Question: I hope you can help me since this is driving me nuts...
I have a simple 'RelativeLayout' with two child Views as you can see in the code sample. The 'TextView' should be and the 'ProgressBar' .
In the layout editor this is rendered correctly, but on the device/emulator the 'TextView' gets pushed to the right and also the 'ProgressBar' has a random offset.
You can ignore the fact that the text and button color is different, I already checked that that doesn't make any difference.
'''
<RelativeLayout
android:id="@+id/popup_redeem_button"
android:layout_margin="@dimen/margin_outer"
android:background="@drawable/button_rounded_yellow"
android:clickable="true"
android:layout_width="match_parent"
android:layout_height="wrap_content">
<de.fireflow.milebox.ui.views.TypefaceTextView
android:id="@+id/popup_redeem_text"
style="@style/ButtonHeadlineMenu_Font"
app:richText="true"
android:padding="@dimen/margin_normal"
android:text="@string/voucher_redeem"
android:layout_centerInParent="true"
android:layout_width="wrap_content"
android:layout_height="wrap_content"/>
<ProgressBar
android:id="@+id/progressBar"
style="?android:attr/progressBarStyleSmall"
android:layout_width="wrap_content"
android:layout_height="wrap_content"
android:indeterminate="true"
android:layout_centerVertical="true"
android:layout_marginLeft="@dimen/margin_normal"
android:indeterminateBehavior="cycle"
android:layout_gravity="center_horizontal"/>
</RelativeLayout>
'''
Shape for the button background:
'''
<shape xmlns:android="http://schemas.android.com/apk/res/android"
android:shape="rectangle">
<corners
android:radius="6dp"
/>
<solid
android:color="@color/btn_yellow_pressed"
/>
</shape>
'''

I don't measure or change any layout bounds in code, so I really cannot think of the problem. Any ideas?
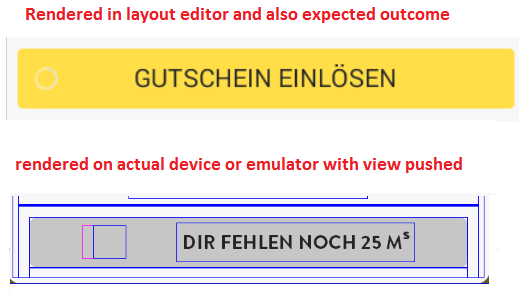
Answer: I would suggest that you try changing the custom 'TextView''s 'layout_width' to 'match_parent', and setting its 'gravity' to 'center_horizontal'. This will stretch the 'TextView' to cover its parent horizontally, and then it can take care of centering its own text in itself. Since you've the 'ProgressBar' listed after the 'TextView', the z-ordering will be correct, and the 'ProgressBar' will appear on top of the 'TextView'.